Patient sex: F
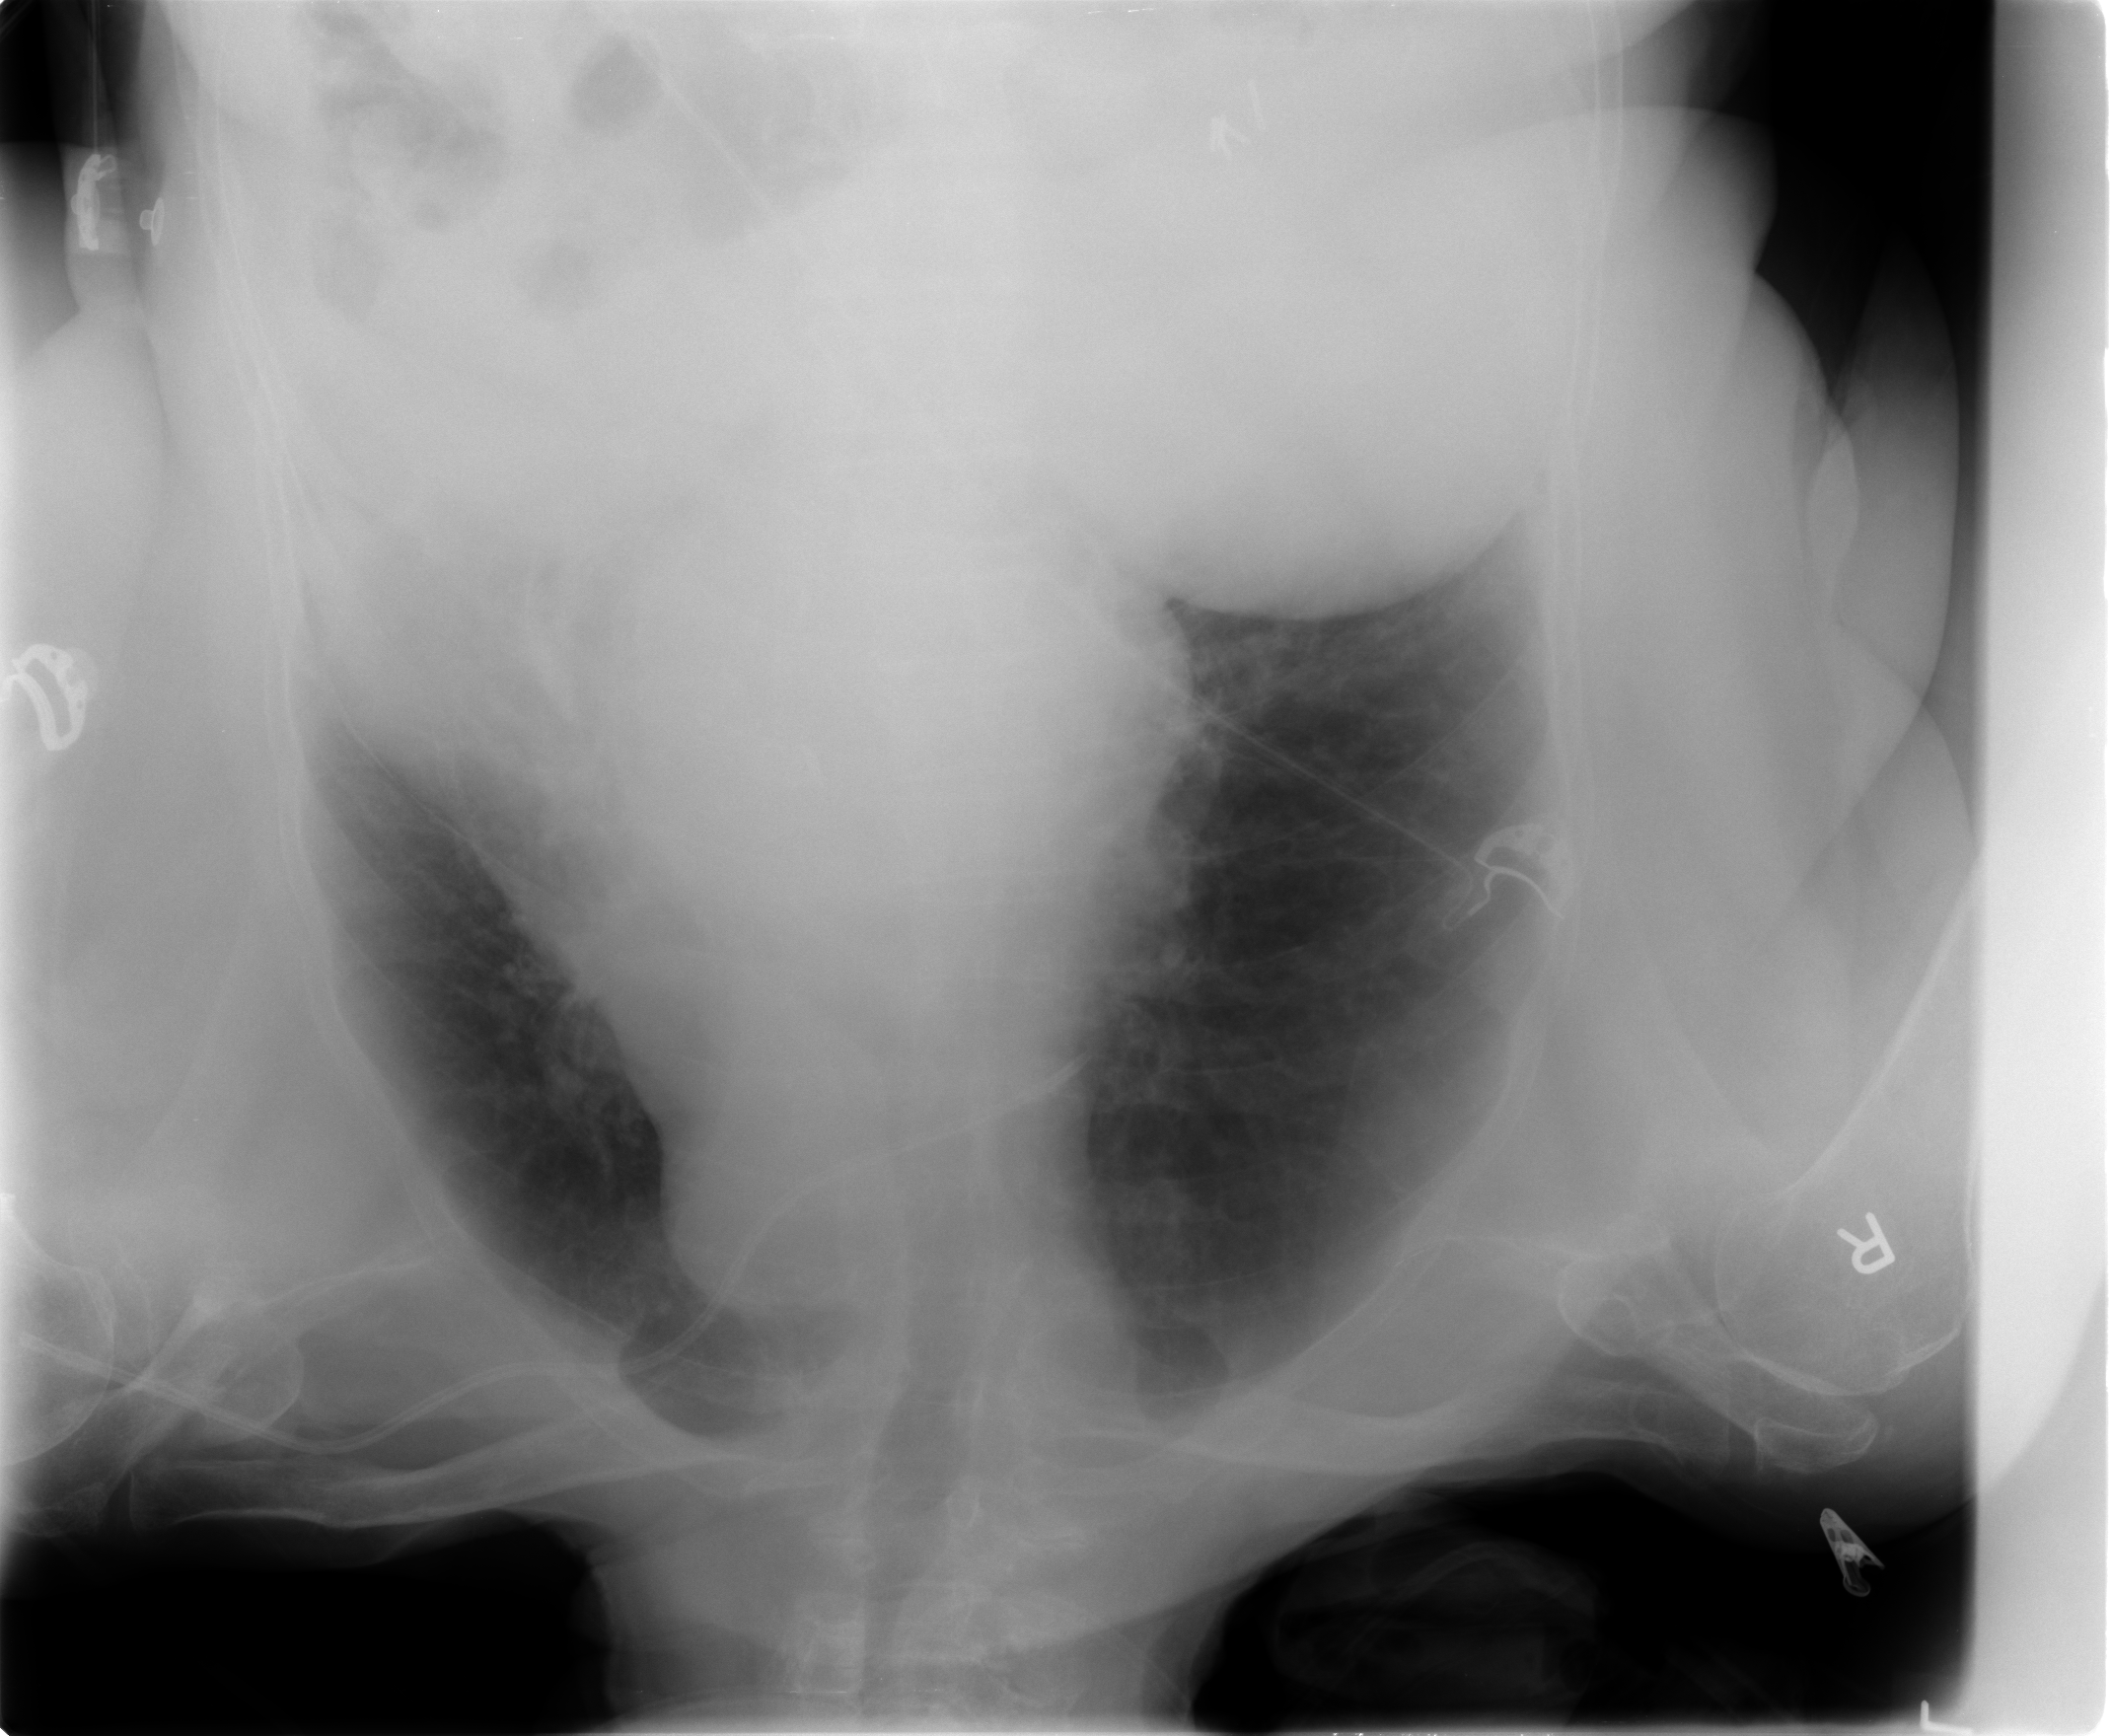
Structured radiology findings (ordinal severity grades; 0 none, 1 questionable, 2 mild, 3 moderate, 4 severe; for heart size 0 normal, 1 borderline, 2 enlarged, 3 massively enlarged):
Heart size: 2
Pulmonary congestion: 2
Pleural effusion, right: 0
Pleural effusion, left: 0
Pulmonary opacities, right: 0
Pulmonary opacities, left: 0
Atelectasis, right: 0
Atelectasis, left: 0